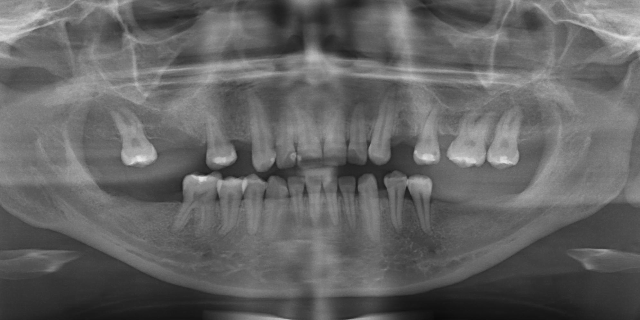
adult